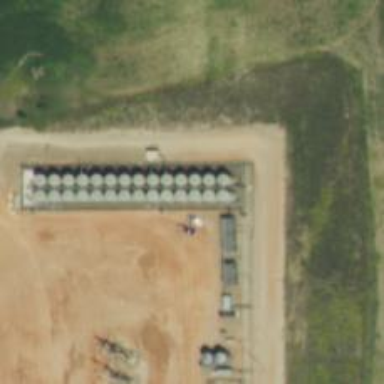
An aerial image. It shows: Storage tank with man-made structure.